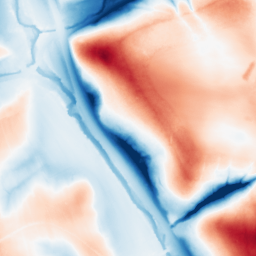
Category: trend_removal
Decomposition family: local_polynomial
Decomposition parameters: window_size: 101
degree: 3
Upsampling method: cubic_mitchell
Upsampling parameters: scale: 4
Upsampling scale: 4